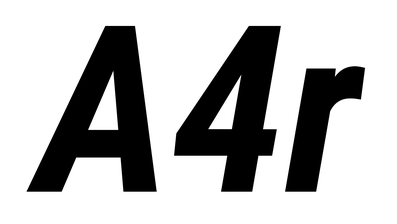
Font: Roboto-Italic_Condensed_Bold_Italic